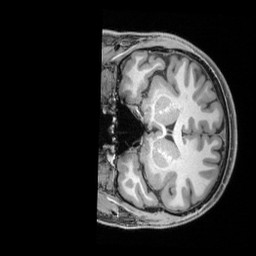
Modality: T1w
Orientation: coronal
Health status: healthy
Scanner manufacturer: siemens
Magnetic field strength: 3 T
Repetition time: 2.4 s
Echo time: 0.00201 s